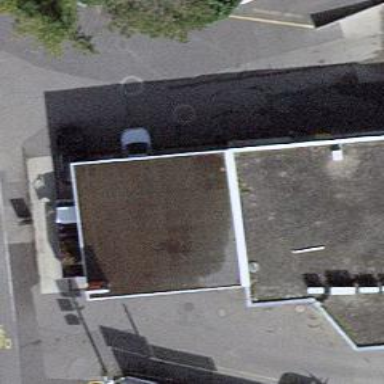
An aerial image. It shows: Fuel station.